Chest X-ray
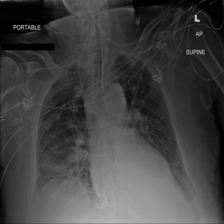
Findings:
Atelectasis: negative
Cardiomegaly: negative
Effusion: positive
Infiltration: negative
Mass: negative
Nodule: negative
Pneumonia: negative
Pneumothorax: negative
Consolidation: negative
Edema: negative
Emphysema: negative
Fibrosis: negative
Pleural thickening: negative
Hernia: negative